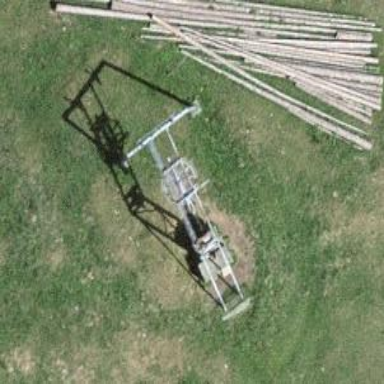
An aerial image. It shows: Pylon for aerialway.